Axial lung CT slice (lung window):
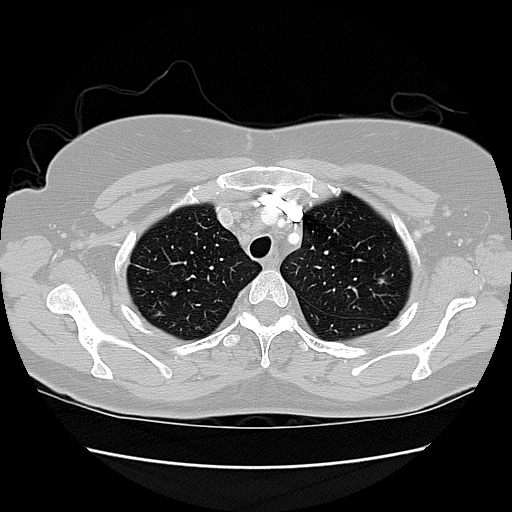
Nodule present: yes
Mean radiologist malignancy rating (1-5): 3